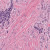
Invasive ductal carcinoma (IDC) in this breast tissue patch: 1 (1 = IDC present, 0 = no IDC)